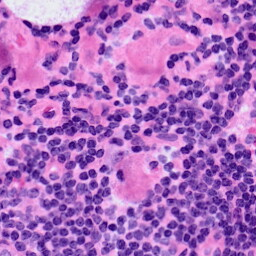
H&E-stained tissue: LymphNode